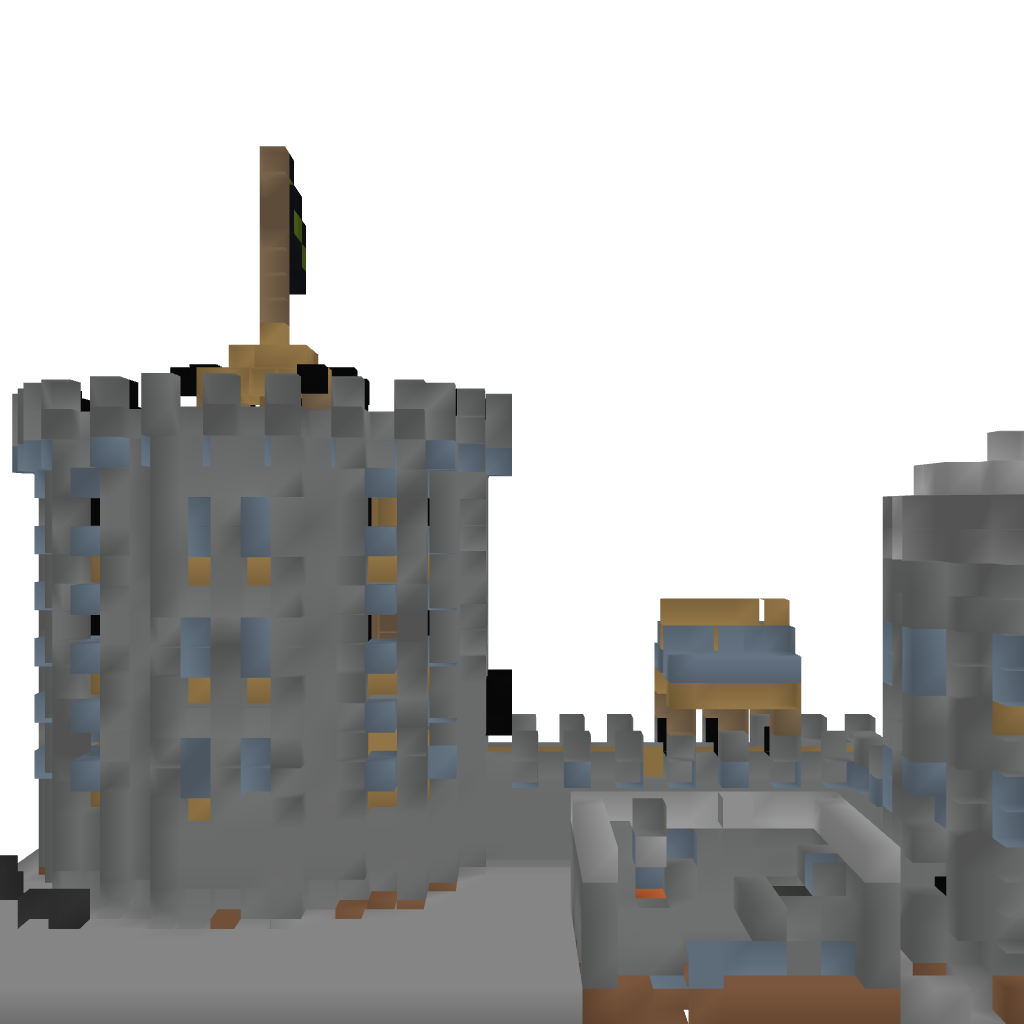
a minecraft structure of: Ramshorn Fortress